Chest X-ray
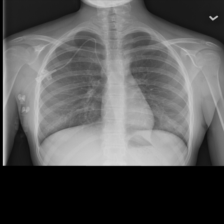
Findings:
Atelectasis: negative
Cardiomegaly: negative
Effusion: negative
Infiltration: negative
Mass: negative
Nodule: negative
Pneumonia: negative
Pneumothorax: negative
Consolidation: negative
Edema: negative
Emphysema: negative
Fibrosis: negative
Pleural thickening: negative
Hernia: negative